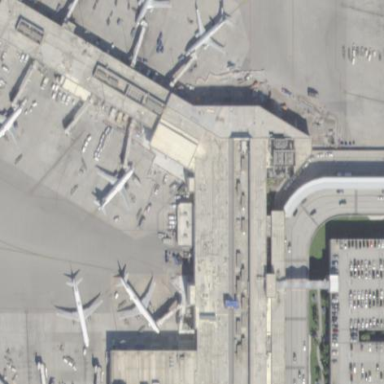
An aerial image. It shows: Terminal building at airport.